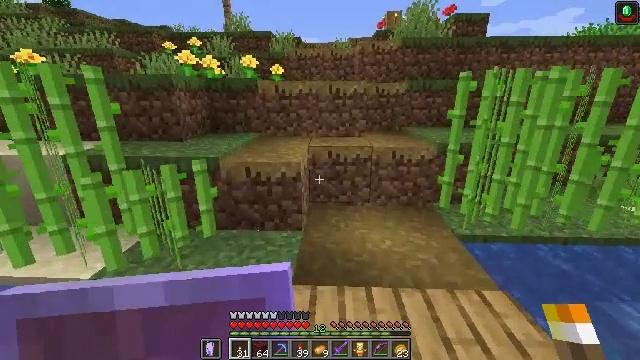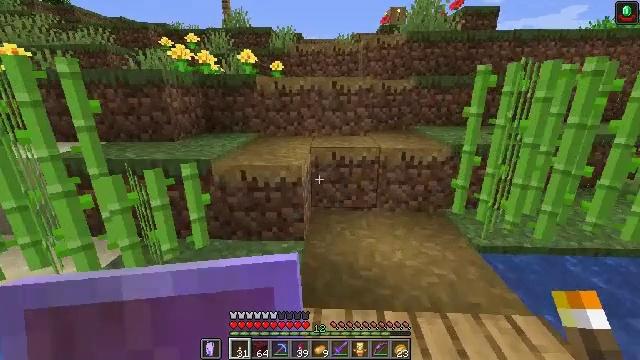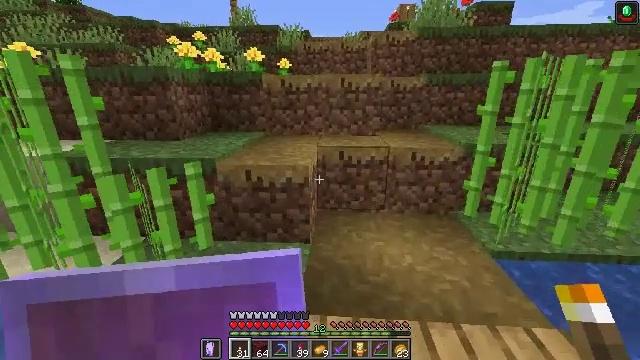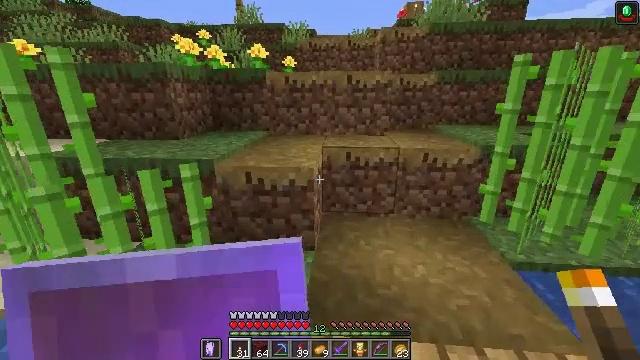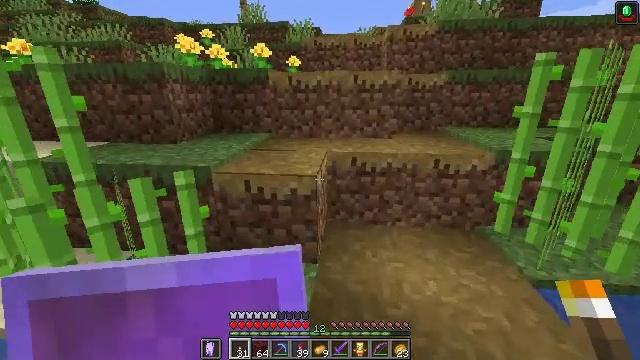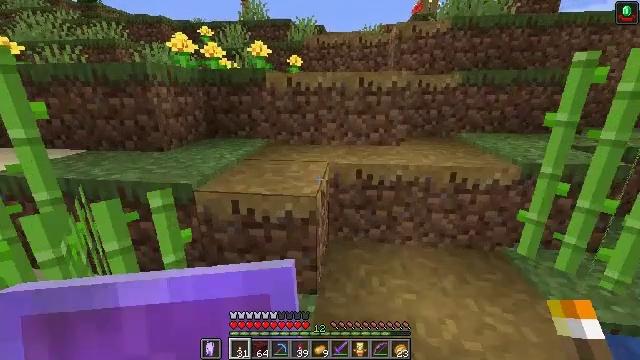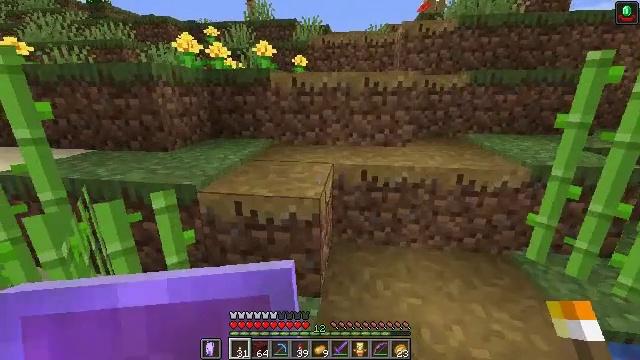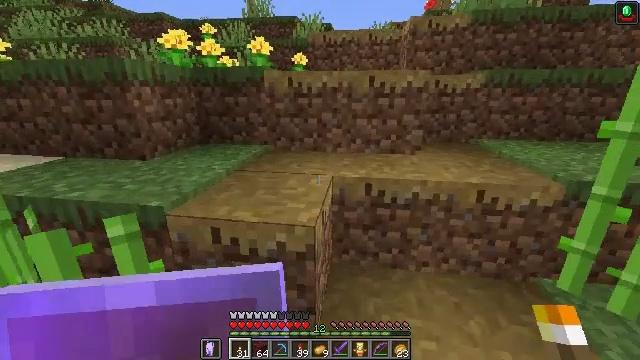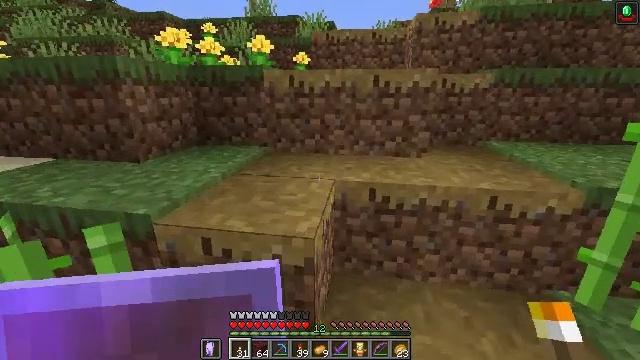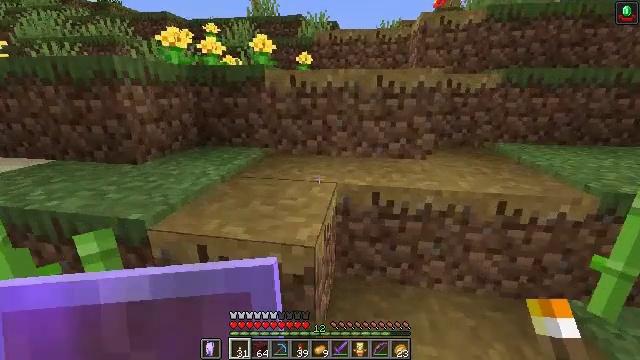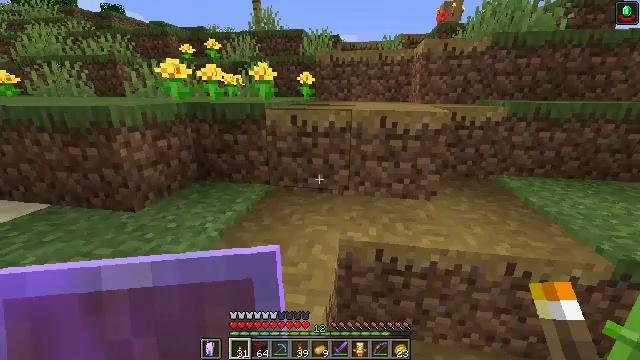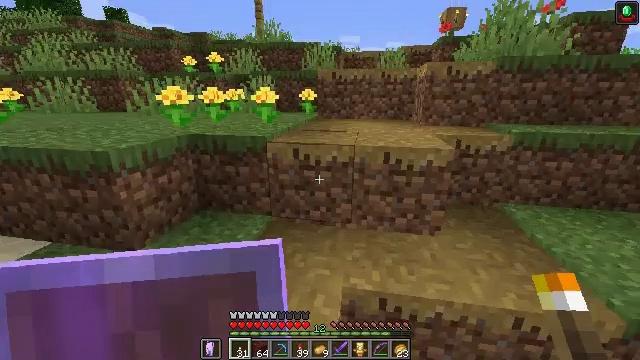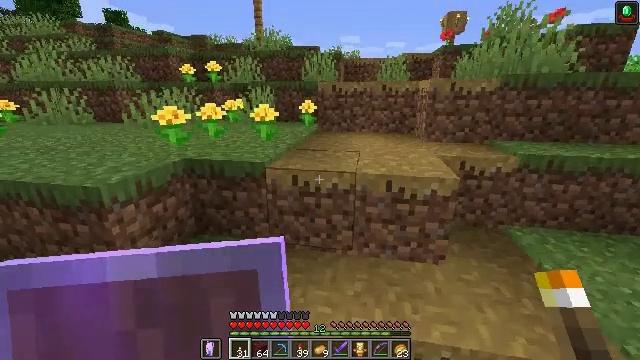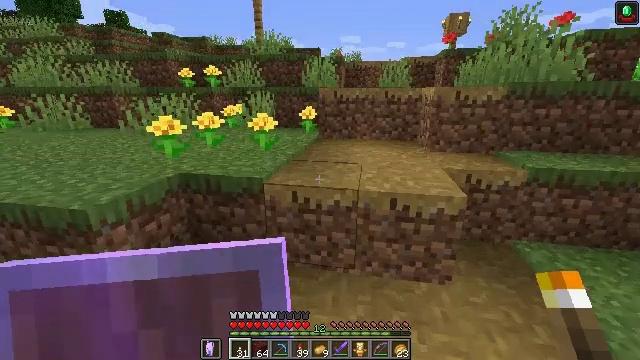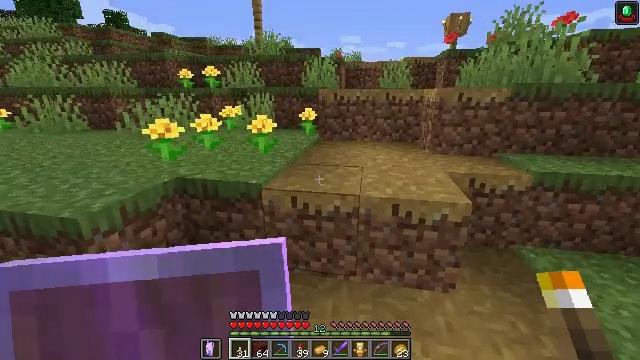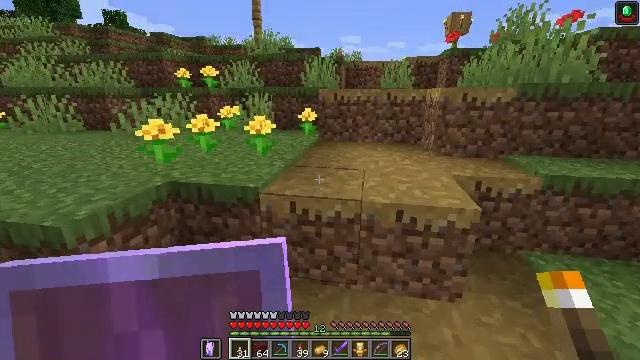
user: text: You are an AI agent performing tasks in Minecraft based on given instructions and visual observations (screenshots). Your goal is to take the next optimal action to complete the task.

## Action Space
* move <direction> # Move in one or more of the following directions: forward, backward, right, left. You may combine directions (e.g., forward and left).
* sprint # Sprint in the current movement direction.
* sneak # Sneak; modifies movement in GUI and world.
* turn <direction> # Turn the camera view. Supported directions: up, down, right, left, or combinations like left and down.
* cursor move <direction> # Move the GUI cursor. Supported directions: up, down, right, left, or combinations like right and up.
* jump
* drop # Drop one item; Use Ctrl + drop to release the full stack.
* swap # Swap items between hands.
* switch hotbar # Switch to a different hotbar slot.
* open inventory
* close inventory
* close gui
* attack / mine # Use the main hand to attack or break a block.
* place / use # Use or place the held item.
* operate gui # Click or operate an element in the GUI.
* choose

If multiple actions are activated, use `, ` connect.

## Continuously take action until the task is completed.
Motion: motion action
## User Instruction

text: Turn raw mutton into cooked mutton in the furnace.
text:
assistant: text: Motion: move forward
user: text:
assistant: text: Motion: move forward, turn left
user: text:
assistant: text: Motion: move forward, turn left
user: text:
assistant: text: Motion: move forward, turn left
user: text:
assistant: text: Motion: move forward
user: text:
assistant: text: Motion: move forward, turn left
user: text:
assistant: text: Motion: move forward
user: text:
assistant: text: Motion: move forward
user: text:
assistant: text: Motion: move forward, jump
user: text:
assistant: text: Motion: move forward, jump
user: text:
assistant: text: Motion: move forward, jump
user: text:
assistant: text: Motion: move forward, jump
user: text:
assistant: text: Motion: move forward
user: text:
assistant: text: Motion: move forward
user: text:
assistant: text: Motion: move forward
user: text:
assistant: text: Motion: move forward
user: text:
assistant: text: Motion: move forward
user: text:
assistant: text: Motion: move forward
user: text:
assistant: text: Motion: move forward, turn right, jump
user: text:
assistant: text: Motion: move forward, turn right, jump
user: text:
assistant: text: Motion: move forward, jump
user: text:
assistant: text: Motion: move forward
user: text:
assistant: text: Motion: move forward, turn right
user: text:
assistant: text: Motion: move forward, turn right
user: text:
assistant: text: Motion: move forward, turn right
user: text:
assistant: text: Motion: move forward, turn right
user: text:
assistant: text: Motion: move forward, turn right
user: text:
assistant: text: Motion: move forward, turn right
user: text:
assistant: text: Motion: move forward, turn right
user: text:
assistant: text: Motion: move forward, turn right